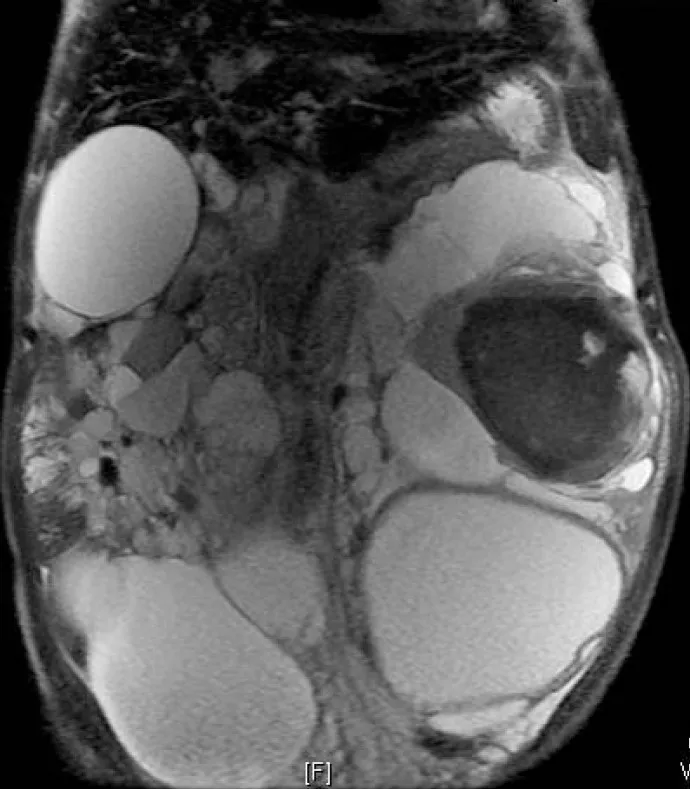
MRI showing bilateral polycystic kidneys with bleeding in left renal cyst.
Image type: radiology (mri)